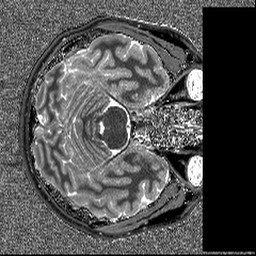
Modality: T1map
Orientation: axial
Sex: male